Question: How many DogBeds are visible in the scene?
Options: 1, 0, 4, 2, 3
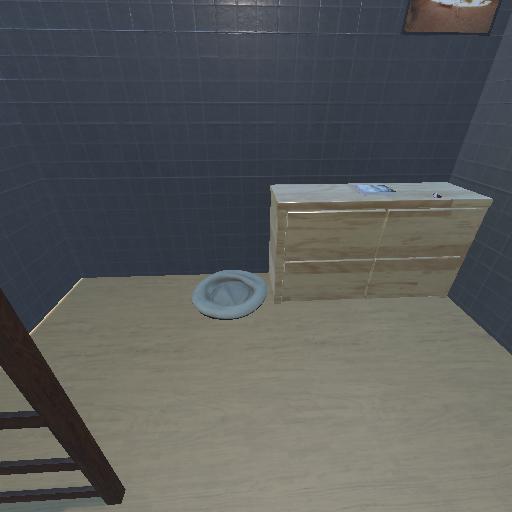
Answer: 1